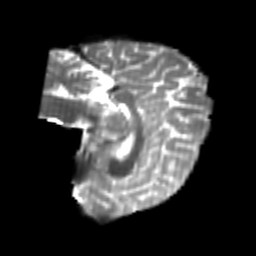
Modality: T2w
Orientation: sagittal
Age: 22
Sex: female
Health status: healthy
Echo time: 0.074 s